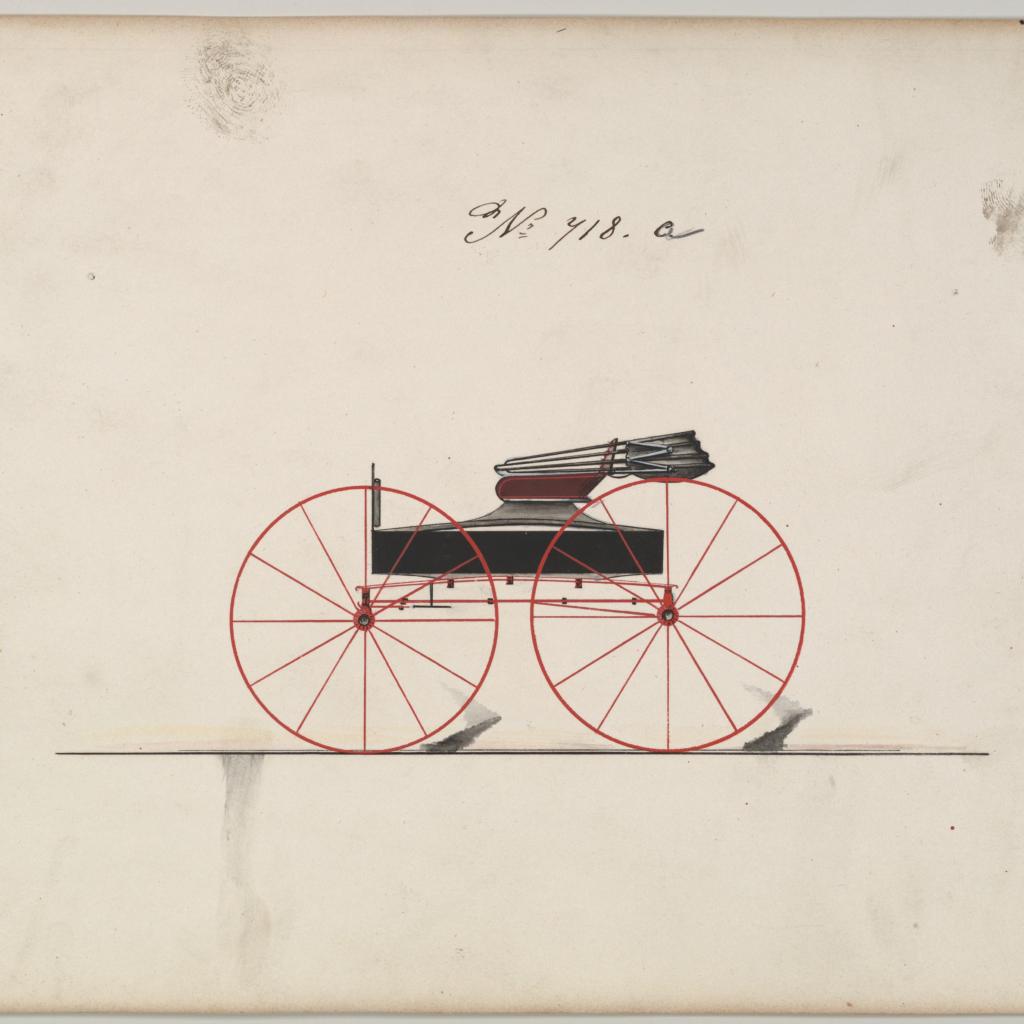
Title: Design for Wagon, no. 718a
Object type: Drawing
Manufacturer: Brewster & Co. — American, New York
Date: ca. 1860
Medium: Watercolor and ink
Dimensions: sheet: 7 x 10 in. (17.8 x 25.4 cm)
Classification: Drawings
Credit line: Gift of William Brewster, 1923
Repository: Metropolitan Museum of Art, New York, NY